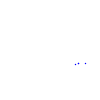
Particle: kaon